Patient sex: M
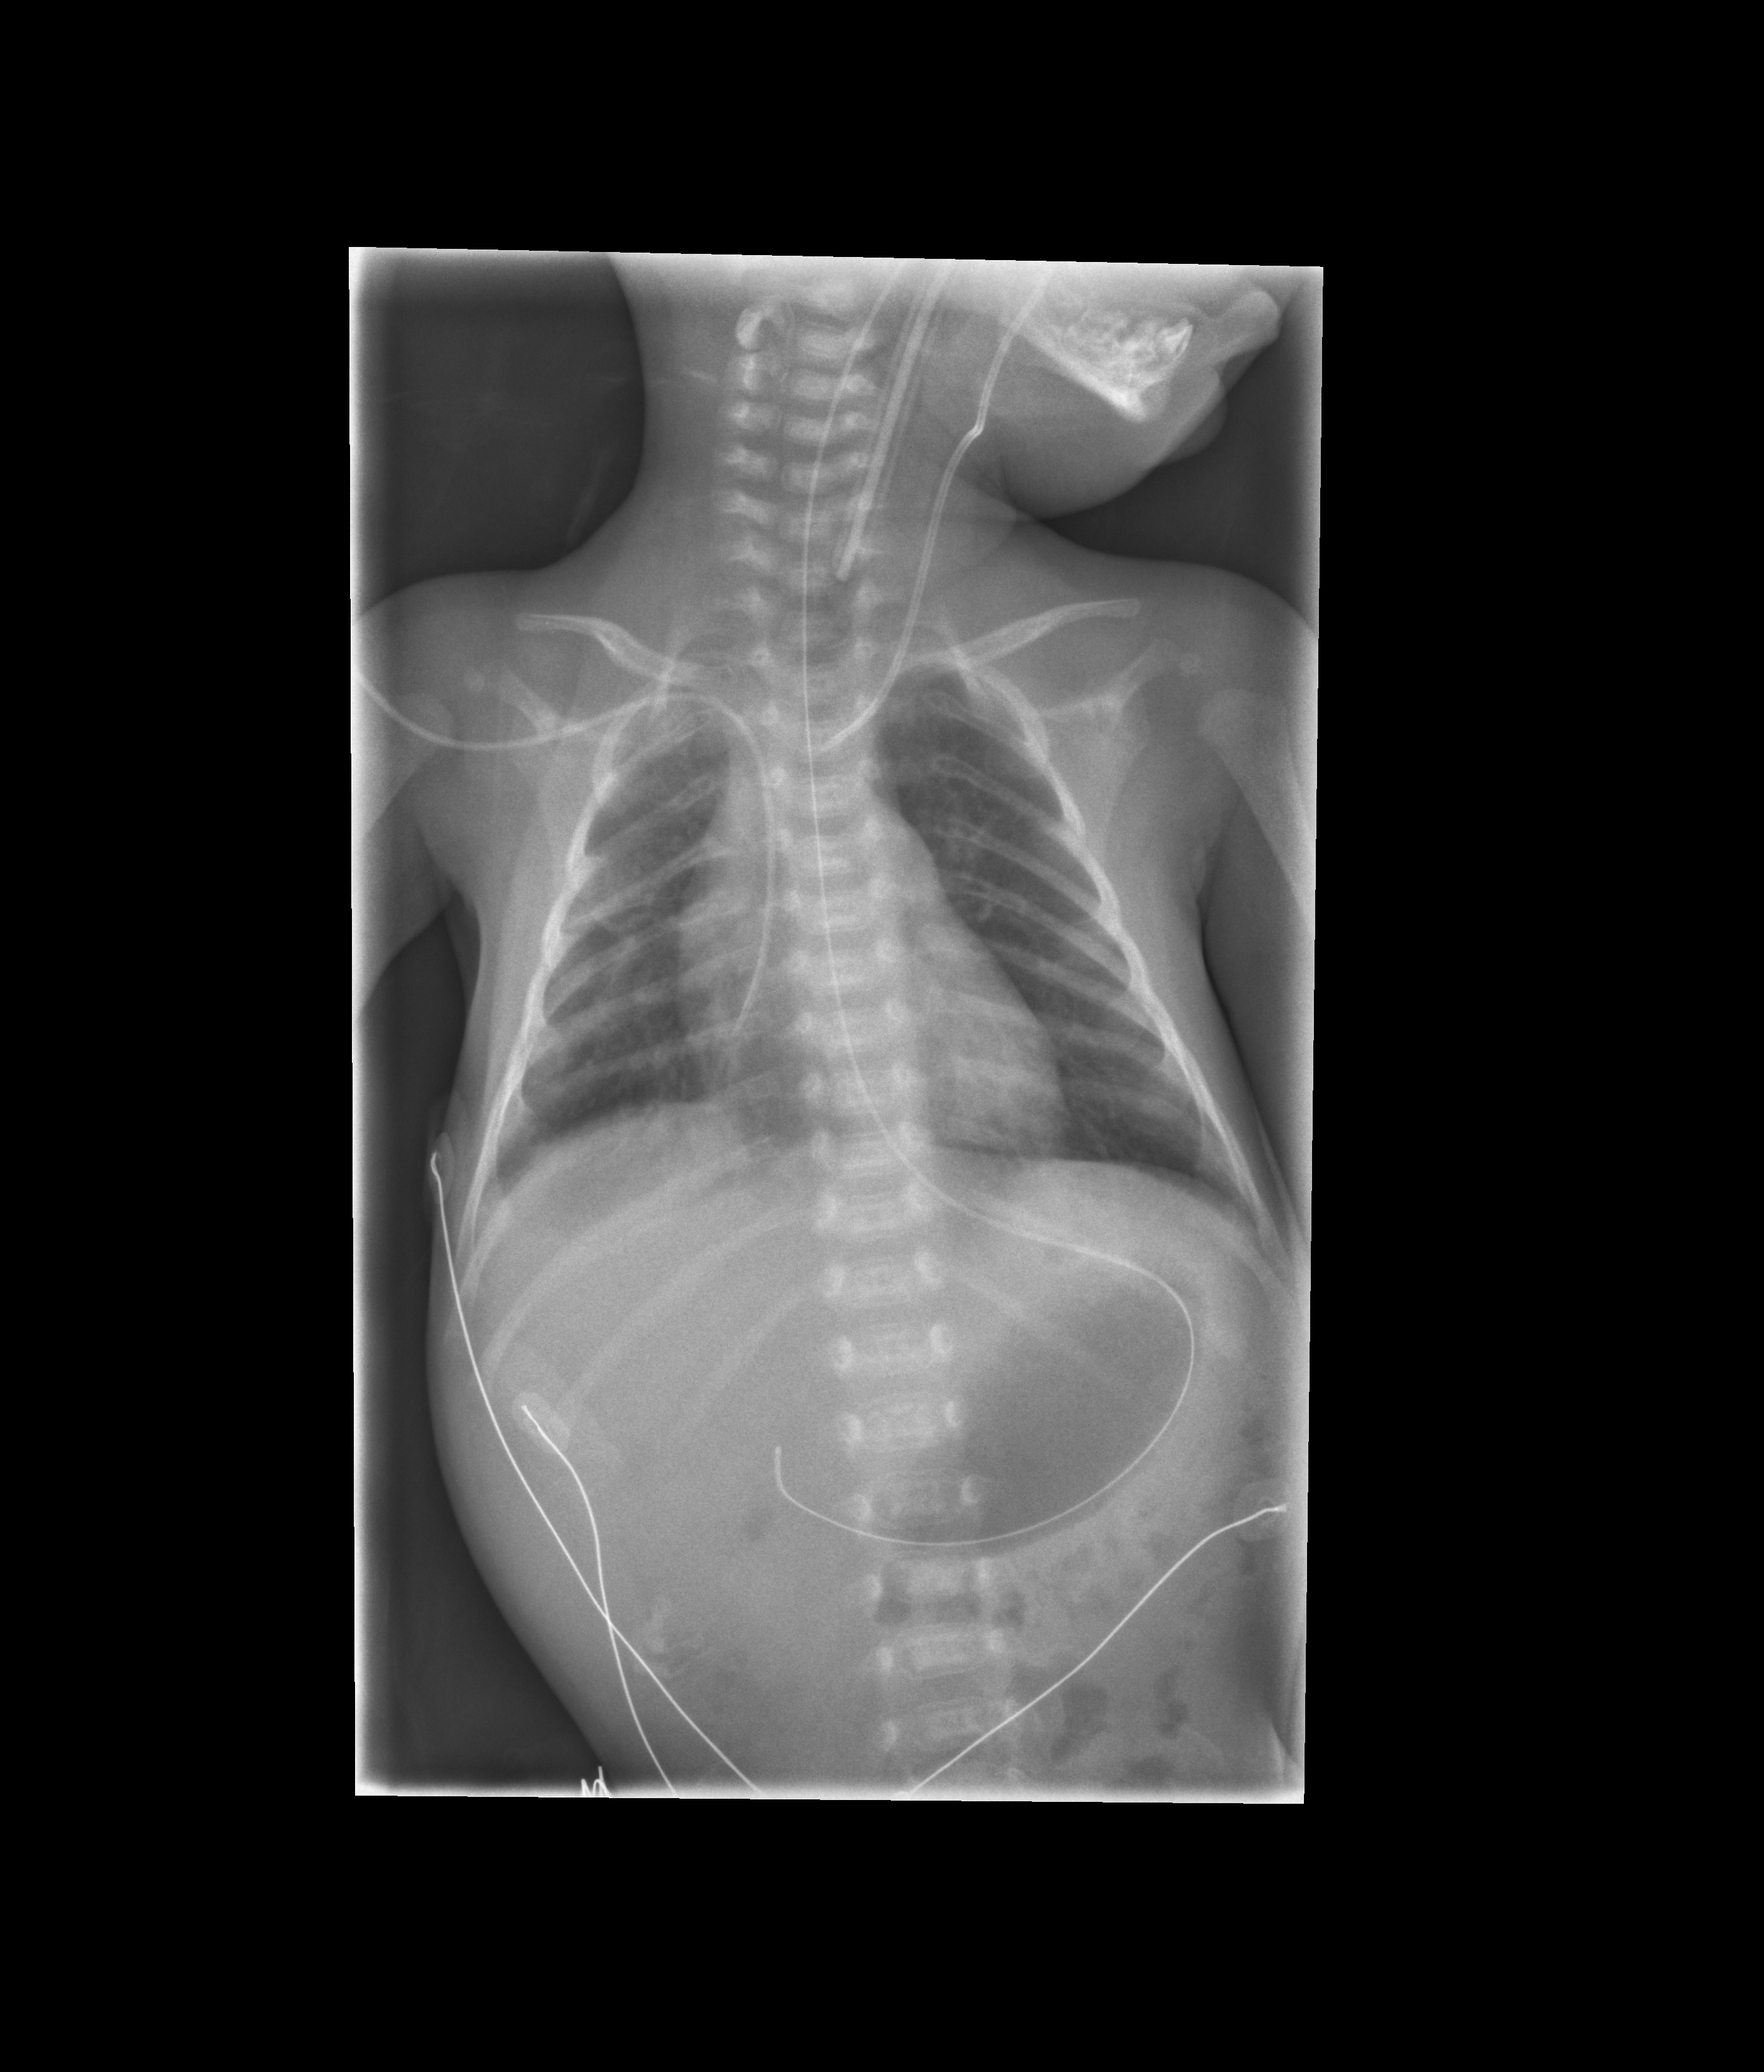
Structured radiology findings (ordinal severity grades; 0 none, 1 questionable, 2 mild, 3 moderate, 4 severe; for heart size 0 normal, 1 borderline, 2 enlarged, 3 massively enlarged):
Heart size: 0
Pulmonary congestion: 0
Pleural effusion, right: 0
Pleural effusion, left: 0
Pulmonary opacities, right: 1
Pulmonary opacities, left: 0
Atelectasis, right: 0
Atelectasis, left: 0